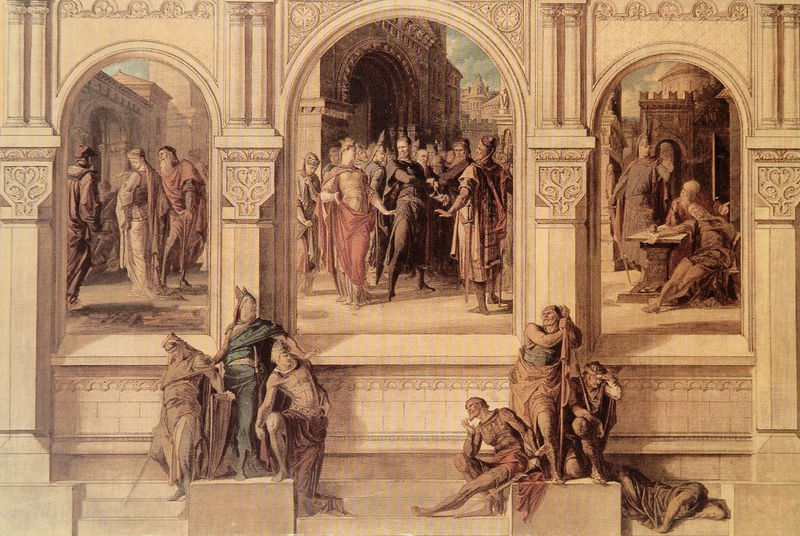
Titel: Hagen gelobt Brunhild, sie zu rächen
Künstler: Julius Schnorr von Carolsfeld
Standort: Schweinfurt
Institution: Sammlung Georg Schäfer
Schlagwörter: blau, gemälde, gruppe, himmel, kämpfer, schatten, wolken, aquarell, frauen, menschen, sitzen, stadt, braun, bunt, frau, hell, marmor, männer, pfeiler, säule, säulen, tisch, weiss, zeichnung, rot, beige, malerei, ornament, alt, alte, architektur, geschichte, historie, sockel, stehen, stein, bild, häuser, kirche, sonne, gewand, gewänder, personen, renaissance, turm, bein, bilder, liegen, schlafen, bogen, fassade, mauer, platz, pilaster, figuren, treppe, treppen, historienbild, könig, soldaten, ornamente, lciht, stufen, podest, tor, zinnen, gruppen, fernes, tadt, bögen, eingang, arkade, außen, antike, greis, buch, burg, orient, palast, allegorie, ritter, rüstung, arkaden, kapitelle, würfel, sandfarben, portal, stadttor, leben, doppelsäulen, dunke, quader, triforium, toga, sage, mittelalter, märchen, rundbögen, krieger, empfang, stadtmauer, bettler, feldherr, tempel, fresko, basis, schreiber, david, szenen, römisch, kapitel, säulenhalle, historisch, tein, podeste, halbsäulen, coloriert, mittig, scheinarchitektur, arkadden, geschichtsmalerei, gesteins, historenbild, scheinarchitektu, arkadeb, szenische, kirche#, anzike